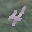
Label: 4